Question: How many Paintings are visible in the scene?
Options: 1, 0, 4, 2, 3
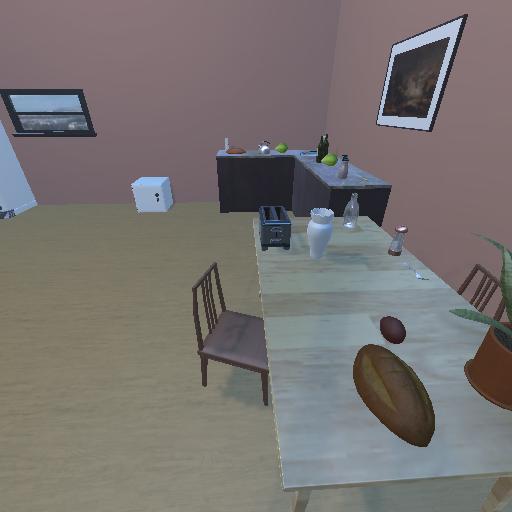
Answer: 1